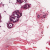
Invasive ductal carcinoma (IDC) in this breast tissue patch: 0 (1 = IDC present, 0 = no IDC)